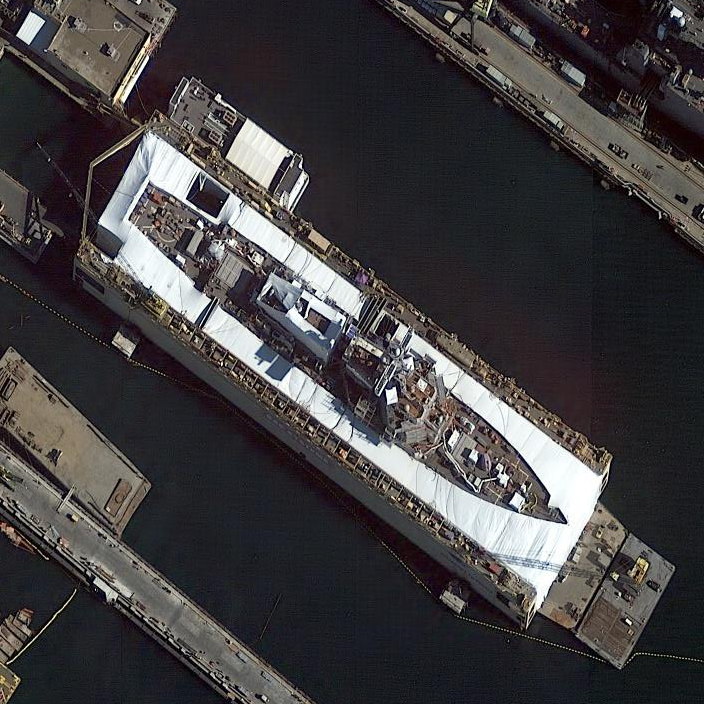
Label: destroyer